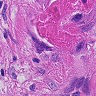
Metastatic tissue present: yes